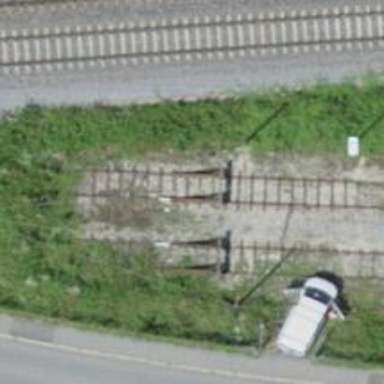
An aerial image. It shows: Unused railway yard.